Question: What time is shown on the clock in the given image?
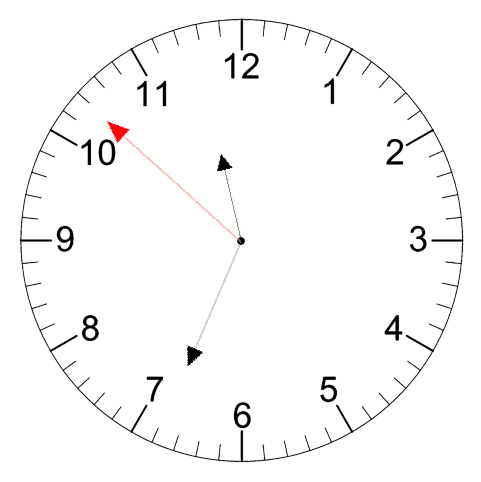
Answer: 11:33:52